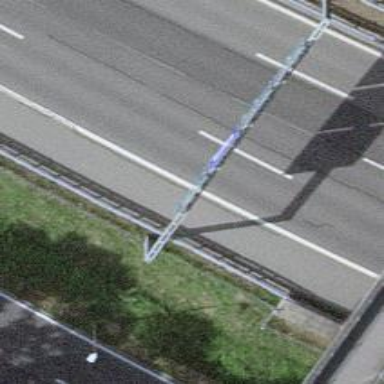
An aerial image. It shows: Gantry structure.